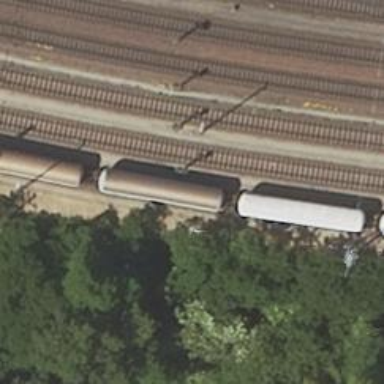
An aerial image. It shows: Railway signal.